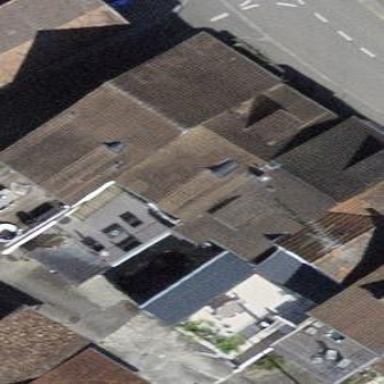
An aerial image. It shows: Building with tiled roof.